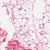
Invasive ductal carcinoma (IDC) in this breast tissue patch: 0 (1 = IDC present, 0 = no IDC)